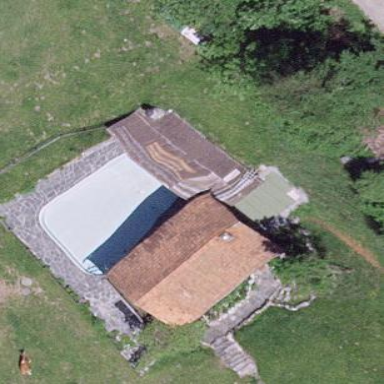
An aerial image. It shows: Swimming pool located in leisure land.